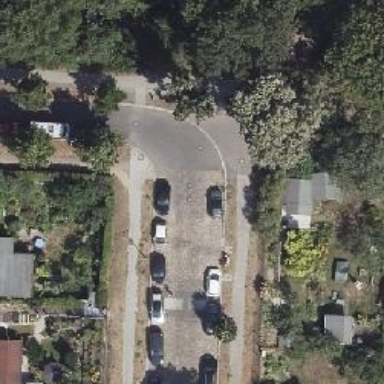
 and separate sidewalks. There are parallel parking lanes on both sides of the road."